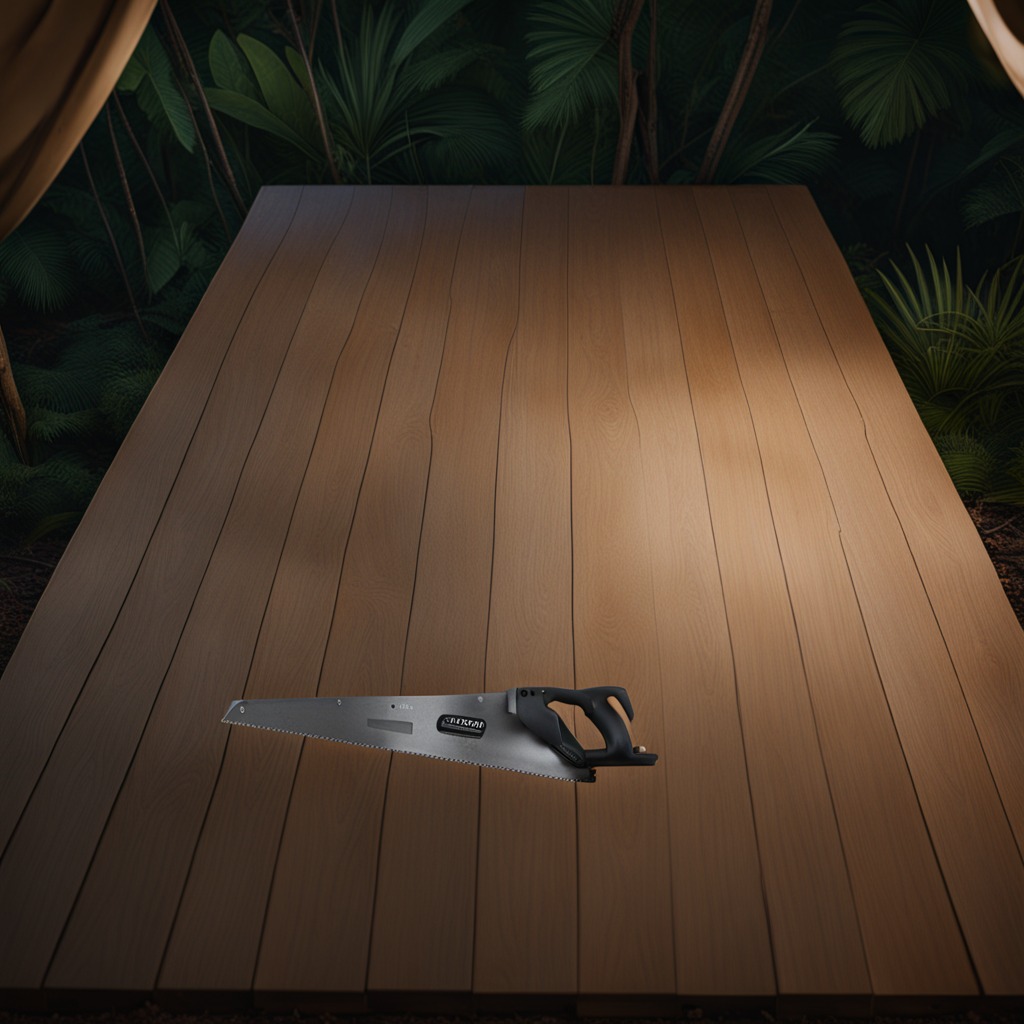
A handheld metal saw is lying on the wooden table inside a jungle field workshop tent at night.